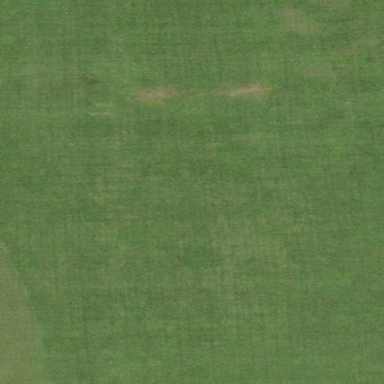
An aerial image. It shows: Grass pitch used for soccer.